Question: I want to understand the UPPAAL SMC example discussed in [1].
Here is the UPPAAL-SMC example:

The three timed automata should visualize the probability distribution in UPPAAL SMC. In the paper it is indicated that the END-locations of the three TAs can be reached within the time intervals [6,12], [4,12] and [0,+). I modeled the A1 TA in UPPAAL and there is no possibility to reach the END location because of the update X=0 and the guard x >= 2 in the edges.
How the time-intervals are calculated in detail?
<URL>
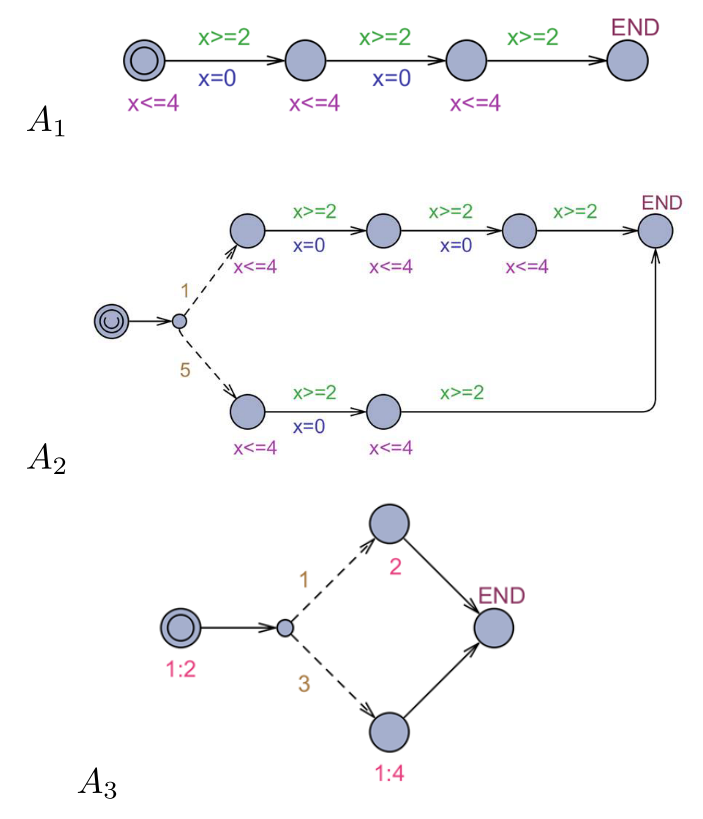
Answer: : is comprised by four states 's1, s2, s3, s4 = END'. The amount of time that can be spent inside 's1' is lower-bounded by the guard 'x >= 2' and upper-bounded by the label 'x <= 4'. The same holds for 's2' and 's3'. Hence, the time interval for is '[2 + 2 + 2, 4 + 4 + 4] = [6, 12]'.
: is comprised by two paths 's1, s2, s3, s4, s5 = END' and 's1, s6, s7, s5 = END'. The first path is the same as . The time interval of the second path is '[4, 8]'. Overall, the time interval for is '[min(6, 4), max(12, 8)] = [4, 12]'.
: there are no time labels nor guards, hence the time interval is '[0, +oo]', assuming the existence of some time variable.